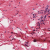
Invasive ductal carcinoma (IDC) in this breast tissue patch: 0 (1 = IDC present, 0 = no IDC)